Question: Is it possible to cancel the browser close window event? Or at least add a message prompting the user whether they are sure they want to leave the page? I tried doing this with the beforeunload event, but it still closes the browser. I am looking for something similar to Microsoft's exchange website.
Thanks!

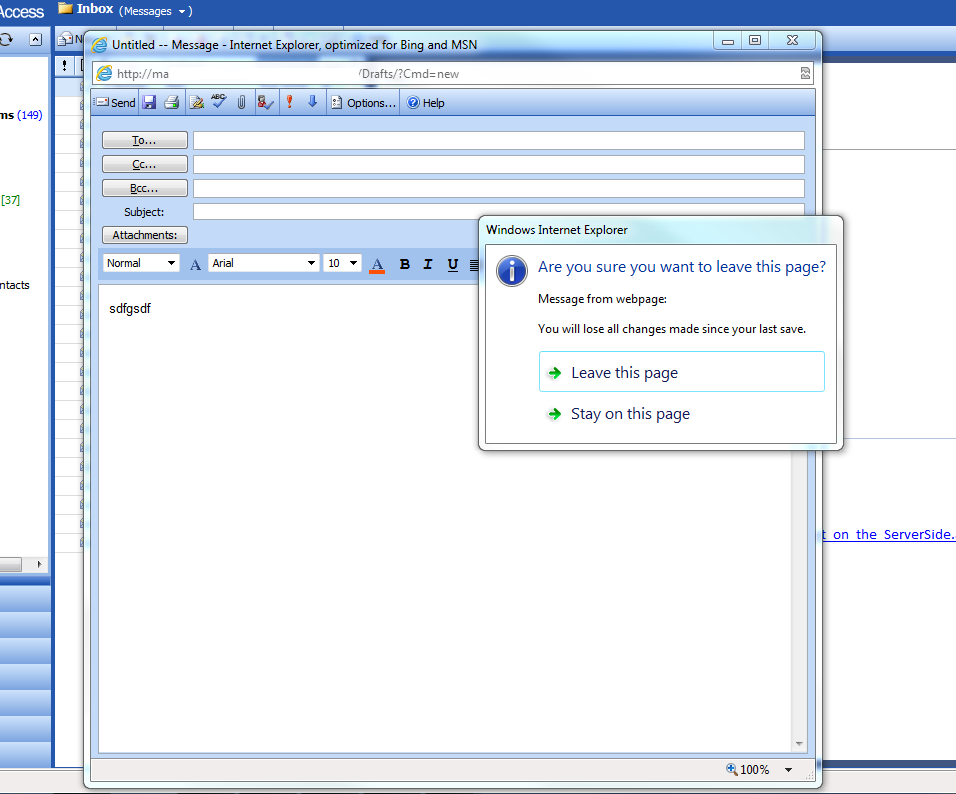
Answer: Here is an Html Code:
'''
<html>
<head>
<script language="javascript" type="text/javascript">
window.onbeforeunload = askConfirm;
function askConfirm(){
return "You have unsaved changes.";
}
</script>
</head>
<body>
</body>
</html>
'''
Paste this code into the text area on this page: <URL> press the button, then exit out of the page that comes up..